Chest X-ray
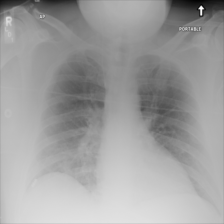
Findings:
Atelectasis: negative
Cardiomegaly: negative
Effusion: negative
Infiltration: negative
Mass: negative
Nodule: negative
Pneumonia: negative
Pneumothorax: negative
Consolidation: negative
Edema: negative
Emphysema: negative
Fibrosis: negative
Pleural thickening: negative
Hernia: negative